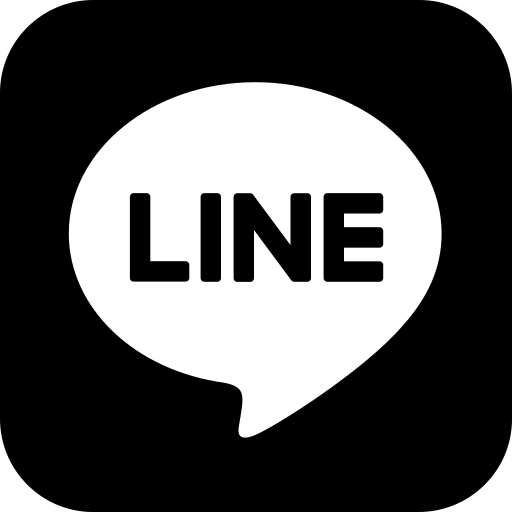
Tags: icon, FontAwesome, fa-icon, brand, line